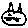
Label: cat